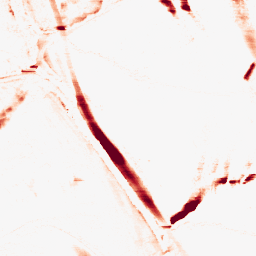
Category: morphological
Decomposition family: morphological_rect
Decomposition parameters: operation: opening
width: 20
height: 3
Upsampling method: bicubic
Upsampling parameters: scale: 2
Upsampling scale: 2